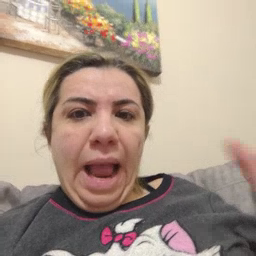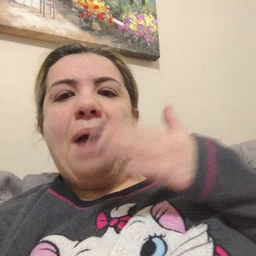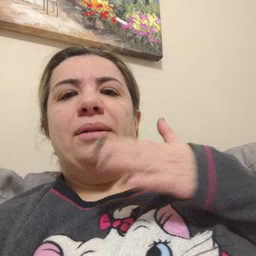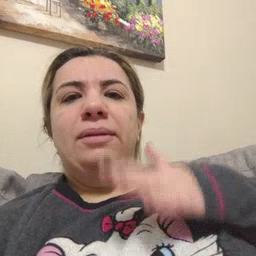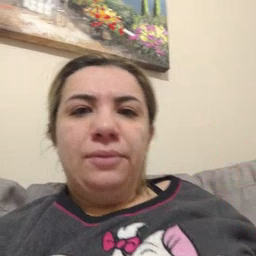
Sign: happy